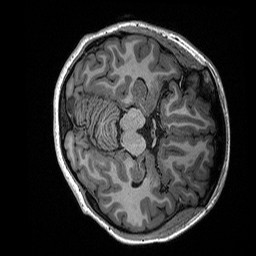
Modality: T1w
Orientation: axial
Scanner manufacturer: siemens
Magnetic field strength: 3 T
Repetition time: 2.3 s
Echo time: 0.00288 s